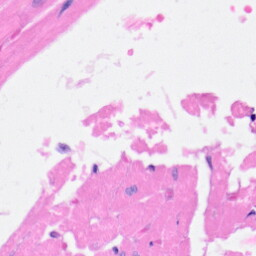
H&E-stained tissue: Heart